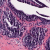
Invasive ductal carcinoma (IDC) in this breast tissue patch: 0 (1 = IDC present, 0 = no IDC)